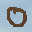
Label: 0